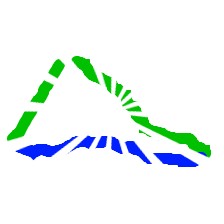
Shape: triangle